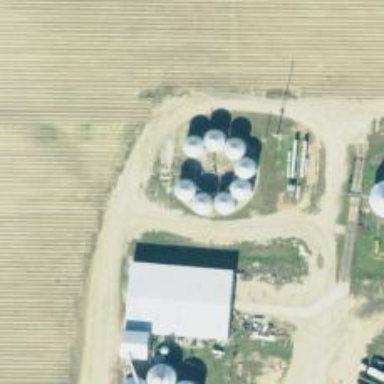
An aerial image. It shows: Silo.